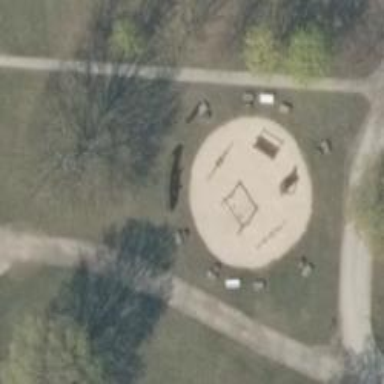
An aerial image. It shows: Playground area for leisure land.